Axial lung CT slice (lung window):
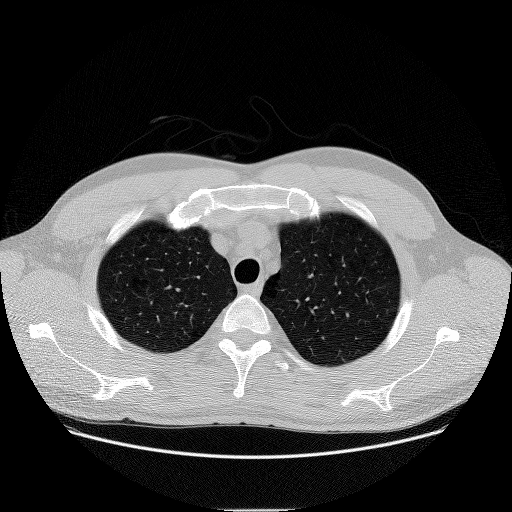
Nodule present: no